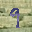
Label: 9